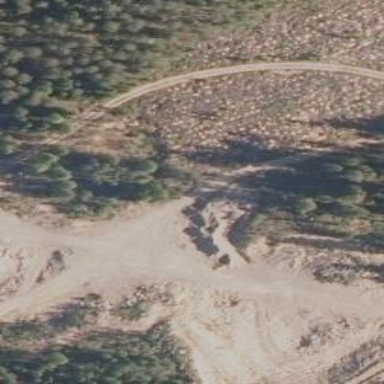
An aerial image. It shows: Quarry area where gravel is extracted.